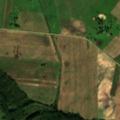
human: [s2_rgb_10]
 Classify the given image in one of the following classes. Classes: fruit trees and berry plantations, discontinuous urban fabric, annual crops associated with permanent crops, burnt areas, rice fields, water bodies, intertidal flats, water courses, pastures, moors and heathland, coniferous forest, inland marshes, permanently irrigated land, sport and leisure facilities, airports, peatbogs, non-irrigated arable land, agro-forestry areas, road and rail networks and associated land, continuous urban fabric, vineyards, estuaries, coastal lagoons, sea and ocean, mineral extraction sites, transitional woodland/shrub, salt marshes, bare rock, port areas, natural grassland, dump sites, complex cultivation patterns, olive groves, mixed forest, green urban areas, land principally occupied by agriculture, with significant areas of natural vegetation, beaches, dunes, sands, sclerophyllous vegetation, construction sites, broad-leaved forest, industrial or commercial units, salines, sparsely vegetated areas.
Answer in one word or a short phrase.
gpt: non-irrigated arable land, broad-leaved forest, transitional woodland/shrub